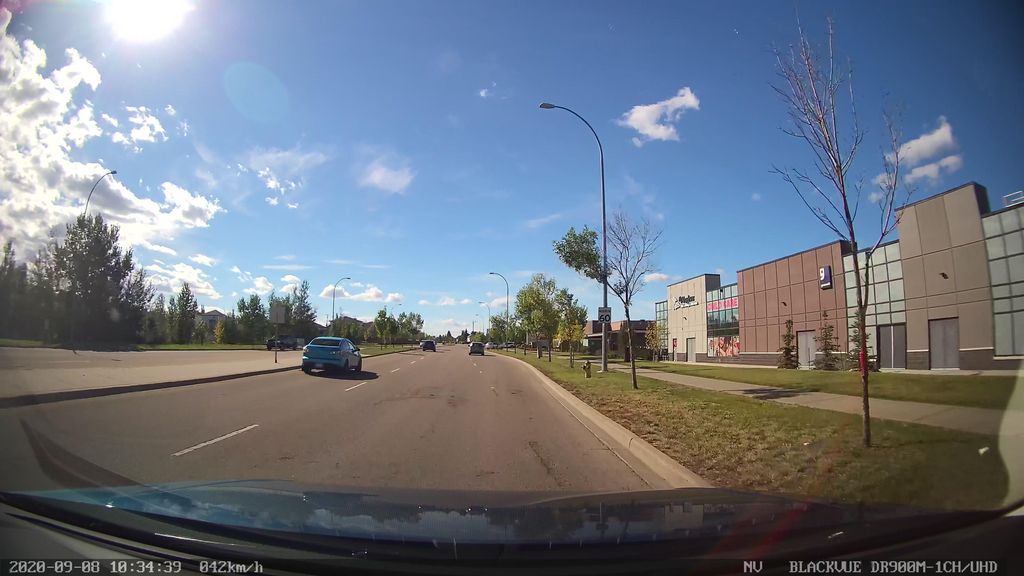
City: edmonton